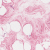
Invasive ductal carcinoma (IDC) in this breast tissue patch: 0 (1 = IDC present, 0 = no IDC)